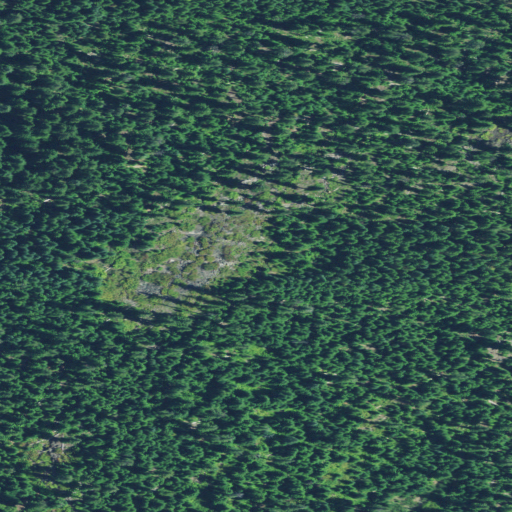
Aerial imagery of mountain in Oregon named Red Box containing evergreen forest and shrub